Question: It's easier to explain by picture. Sorry for the censoring.

In this screen there is a 'WebView' which is the white part, containing a web page which has Flash content. The flash content should be below (partially hidden behind) the bottom red bar, because the webview bounds does not reach the bottom of the screen, only just above the bottom red bar. It works correctly on Android 4.0, but not on 2.3.7 (where the screenshot was taken from).
On the hierarchy viewer, it's clear that the red bar is on top of the webview.
'''
--+--0 WebView-----------------------0 FlashPaintSurface
|
+--1 LinearLayout (bottom red bar)
'''
Why does the FlashPlayer does not honor the bounds of the WebView? Is there any way to fix this?
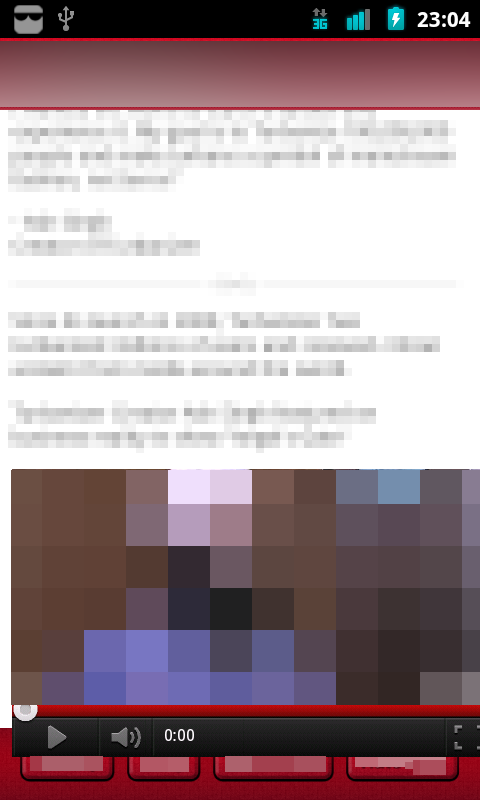
Answer: This is answered <URL>.
It's a known issue (reported as a bug in some cases). There are no known workarounds except to <URL>.